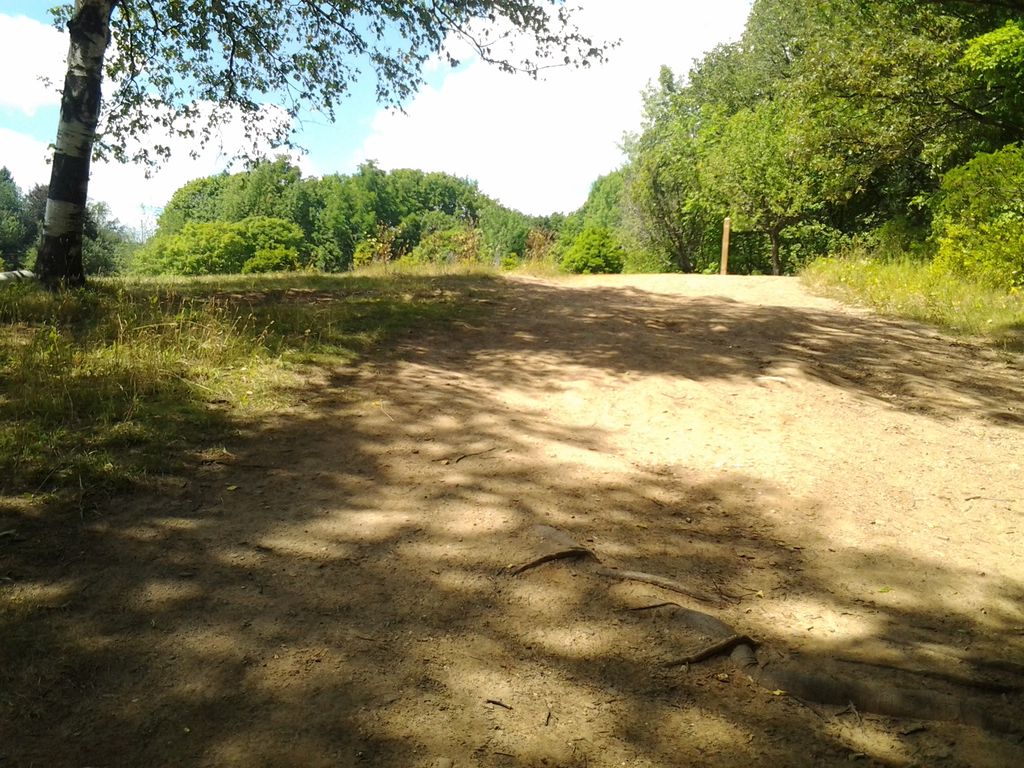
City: hamilton